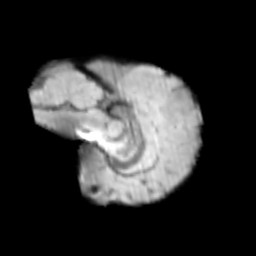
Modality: T2w
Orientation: sagittal
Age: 10
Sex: male
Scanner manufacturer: siemens
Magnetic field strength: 3 T
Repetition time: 3.8 s
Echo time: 0.07 s